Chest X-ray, AP view. Patient: 12 years old, sex M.
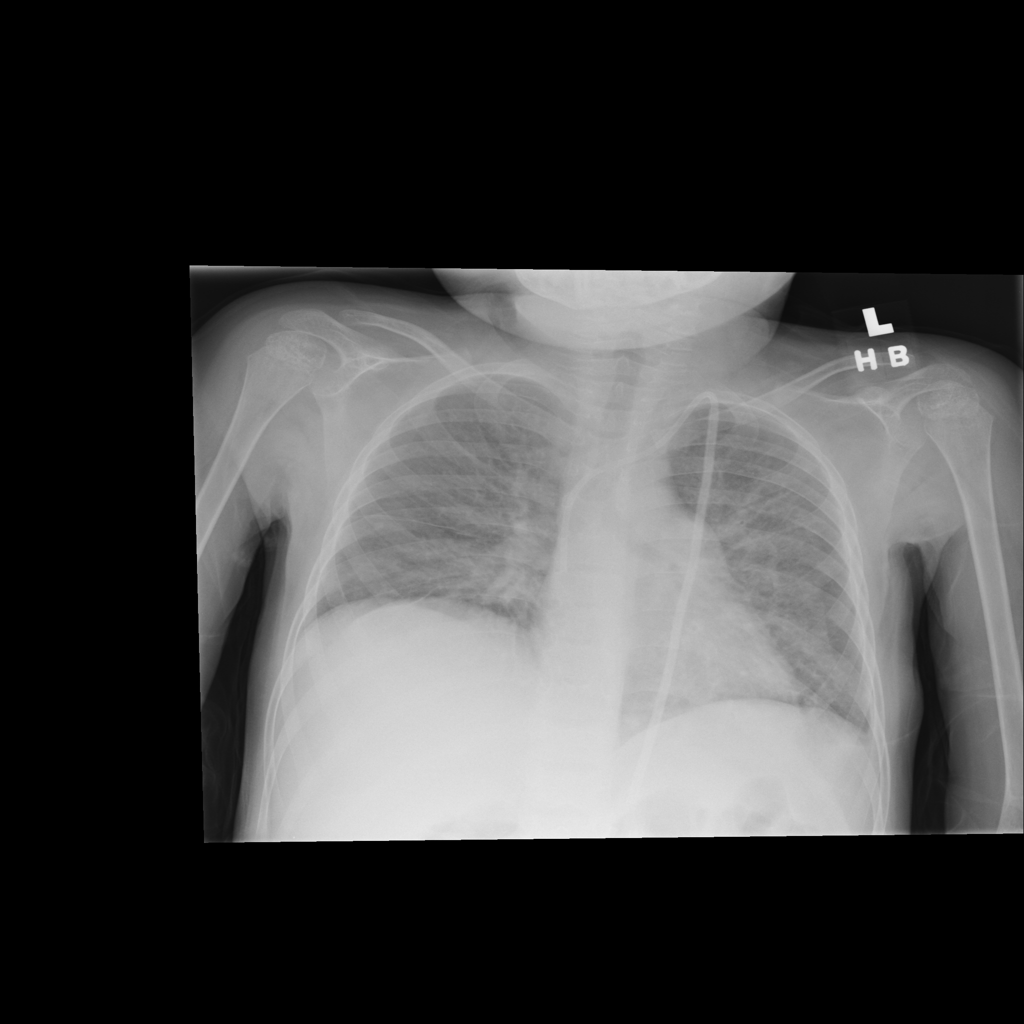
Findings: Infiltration